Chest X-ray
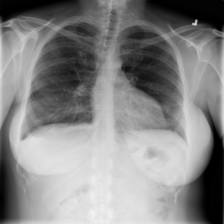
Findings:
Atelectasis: negative
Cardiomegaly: negative
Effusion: negative
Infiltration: negative
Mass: negative
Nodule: negative
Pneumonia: negative
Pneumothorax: negative
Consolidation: negative
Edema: negative
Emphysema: negative
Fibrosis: negative
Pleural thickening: negative
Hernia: negative